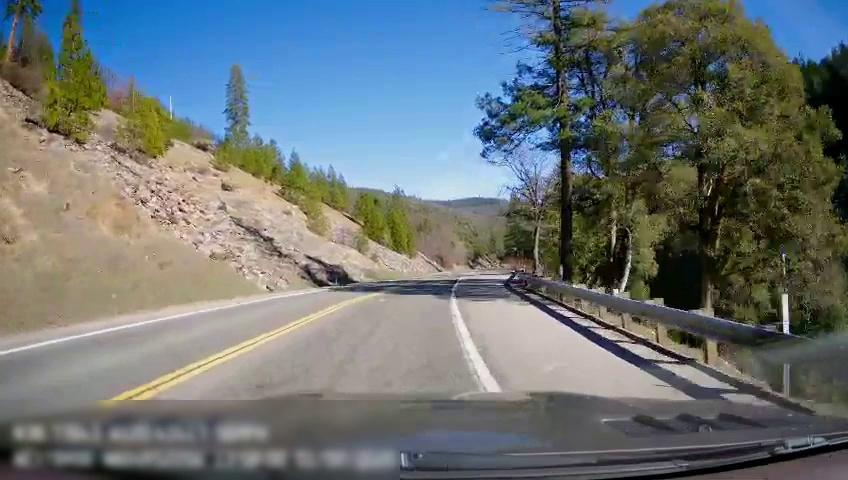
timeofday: Day
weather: Sunny
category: Drivable Space
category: Drivable Space
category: Lanes | Opposite Lane
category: Lanes | Current Lane
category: Lanes | Opposite Lane
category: Lanes | Current Lane